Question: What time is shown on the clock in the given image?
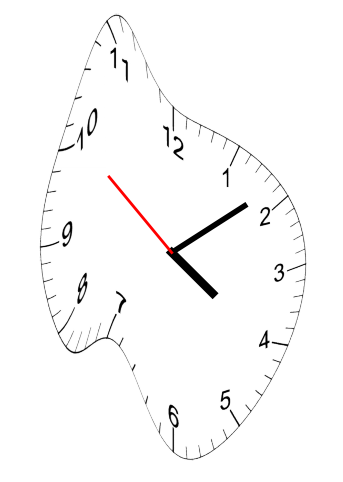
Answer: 04:08:51